Field crop: maize
Growth stage: 2
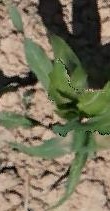
Species: maize